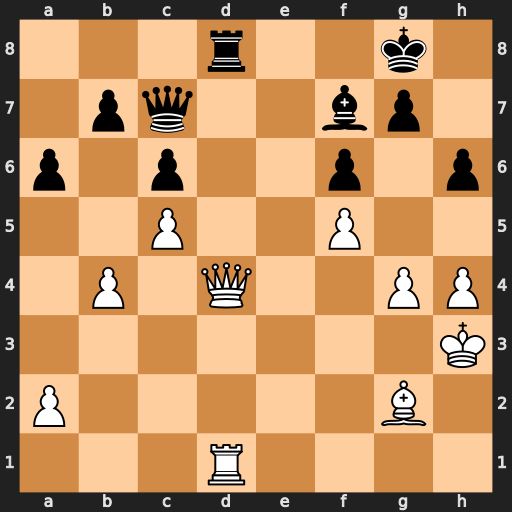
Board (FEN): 3r2k1/1pq2bp1/p1p2p1p/2P2P2/1P1Q2PP/7K/P5B1/3R4
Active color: w
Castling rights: -
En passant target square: -
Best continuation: Qxd8+ Qxd8 Rxd8+